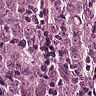
Metastatic tissue present: yes